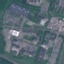
Land use / land cover: Industrial